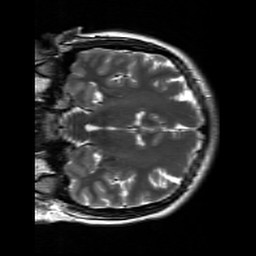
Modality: T2w
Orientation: coronal
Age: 25
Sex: female
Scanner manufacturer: siemens
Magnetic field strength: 3 T
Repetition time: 7 s
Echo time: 0.09 s